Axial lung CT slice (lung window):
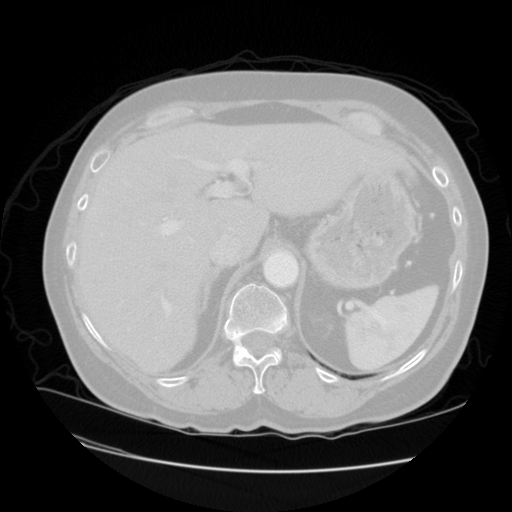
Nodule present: no